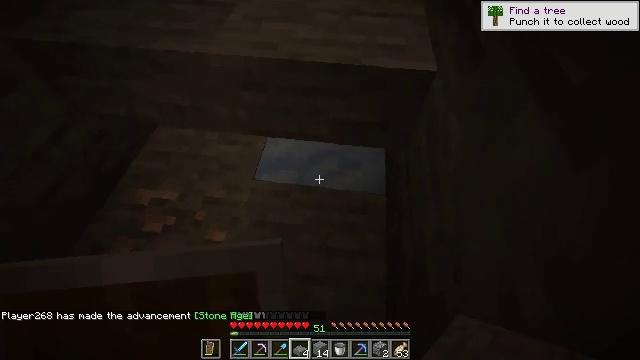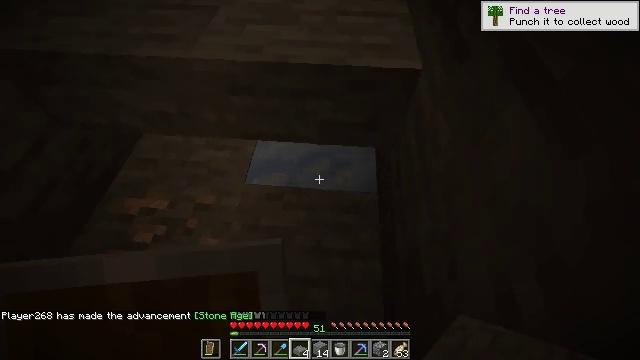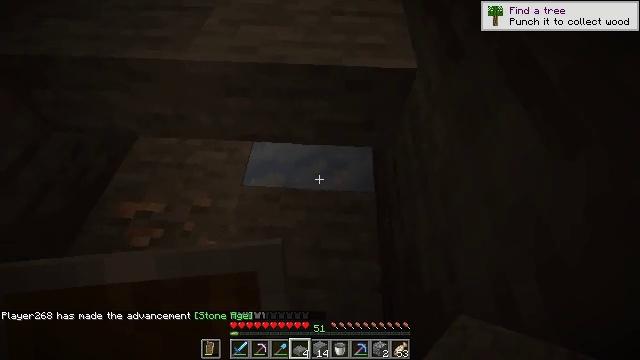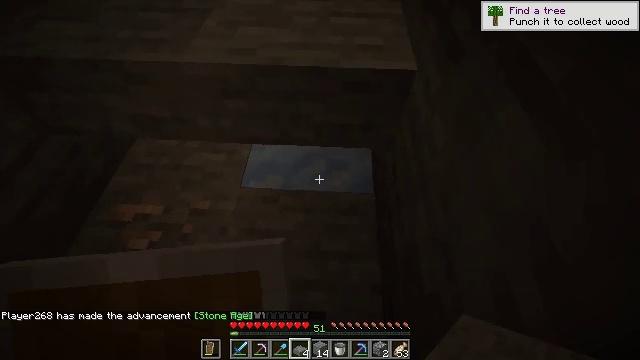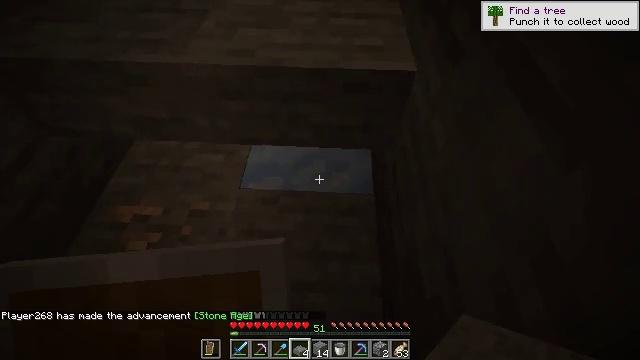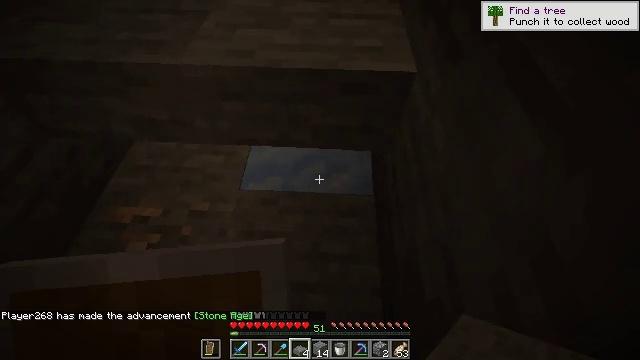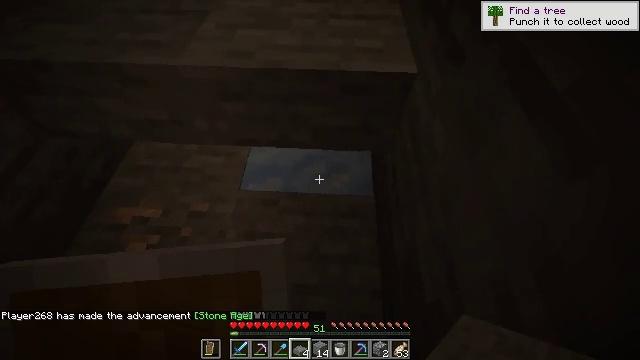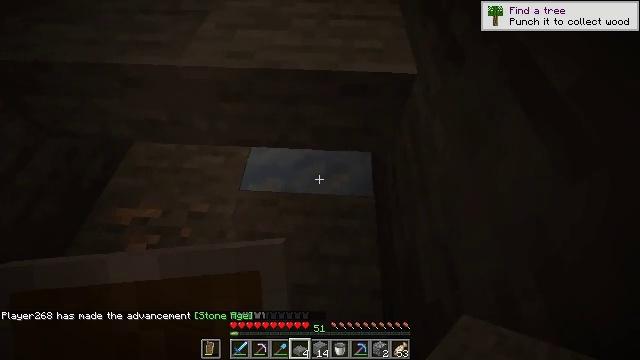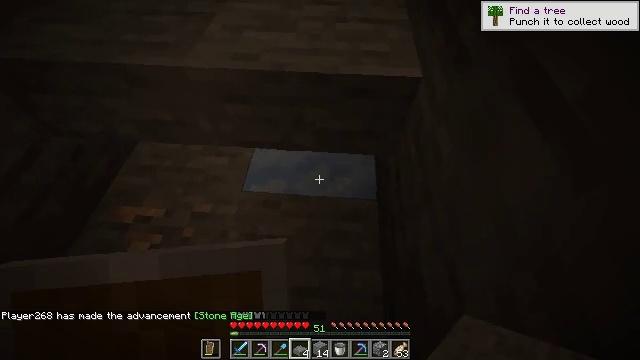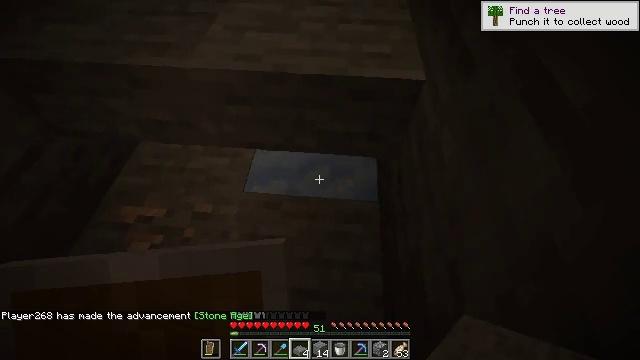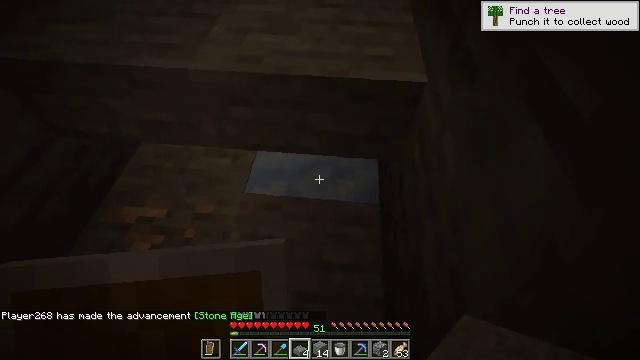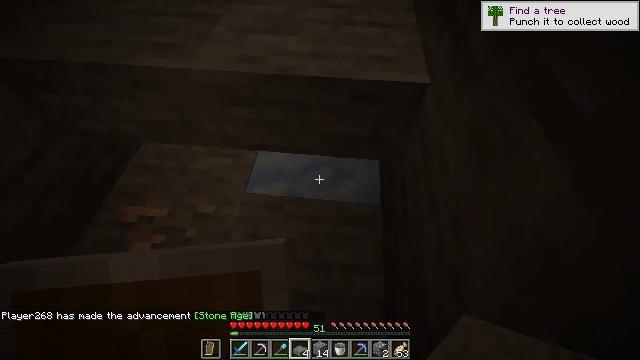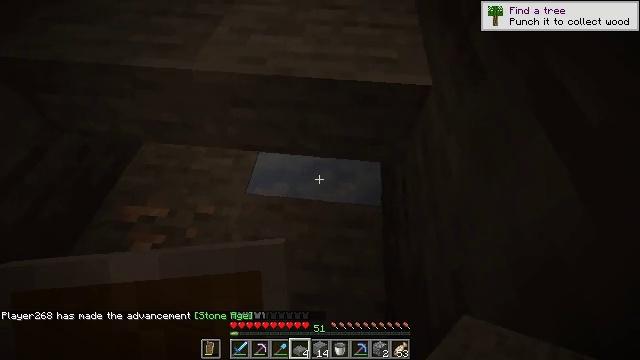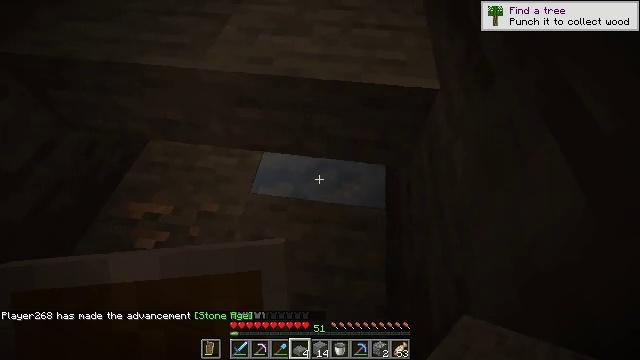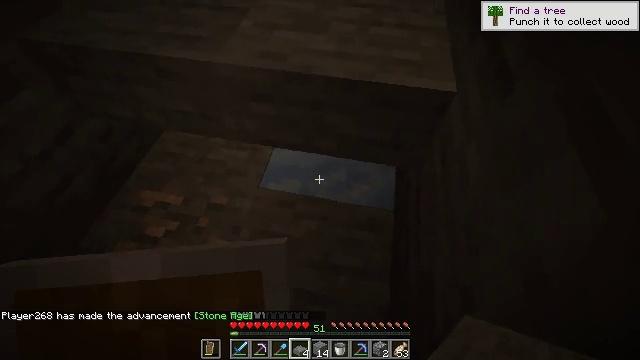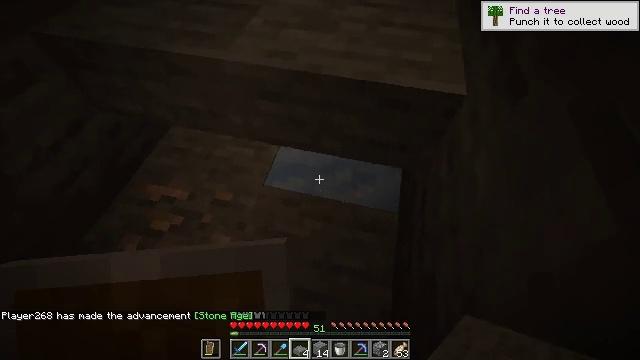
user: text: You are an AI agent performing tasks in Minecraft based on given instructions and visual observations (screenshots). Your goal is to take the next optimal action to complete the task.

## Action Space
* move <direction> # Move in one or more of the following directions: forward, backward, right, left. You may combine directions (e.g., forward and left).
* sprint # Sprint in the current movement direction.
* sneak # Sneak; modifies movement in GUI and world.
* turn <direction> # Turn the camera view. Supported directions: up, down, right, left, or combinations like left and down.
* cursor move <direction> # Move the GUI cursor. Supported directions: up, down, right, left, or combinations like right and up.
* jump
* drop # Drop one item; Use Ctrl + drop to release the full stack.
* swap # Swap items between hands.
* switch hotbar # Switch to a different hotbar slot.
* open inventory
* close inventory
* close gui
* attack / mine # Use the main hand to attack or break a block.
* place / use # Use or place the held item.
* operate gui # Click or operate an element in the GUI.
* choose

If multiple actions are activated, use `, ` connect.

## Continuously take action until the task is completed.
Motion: motion action
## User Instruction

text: Acquire packed ice by mining.
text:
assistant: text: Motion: turn right
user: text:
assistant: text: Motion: turn right
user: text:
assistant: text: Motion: no_op
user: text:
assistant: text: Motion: no_op
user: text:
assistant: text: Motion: no_op
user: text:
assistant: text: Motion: no_op
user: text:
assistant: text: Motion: no_op
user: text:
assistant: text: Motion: turn left
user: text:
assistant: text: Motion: no_op
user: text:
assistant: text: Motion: no_op
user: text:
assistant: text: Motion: no_op
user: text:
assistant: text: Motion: no_op
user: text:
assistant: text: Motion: turn left
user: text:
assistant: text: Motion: turn left
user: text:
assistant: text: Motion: turn left
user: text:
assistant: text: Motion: turn left
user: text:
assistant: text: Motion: no_op
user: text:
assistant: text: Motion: no_op
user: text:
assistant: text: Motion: no_op
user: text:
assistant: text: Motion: no_op
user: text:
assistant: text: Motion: no_op
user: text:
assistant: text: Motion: no_op
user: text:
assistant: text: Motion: no_op
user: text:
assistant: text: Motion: turn left
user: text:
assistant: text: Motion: turn left and up
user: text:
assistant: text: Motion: turn left and up
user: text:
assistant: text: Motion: turn left
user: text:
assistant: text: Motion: turn left
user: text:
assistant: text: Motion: turn left
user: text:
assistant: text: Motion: no_op